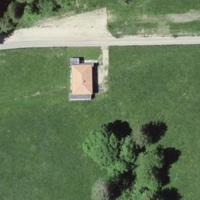
EUNIS habitat code: 24
Species observed at this site:
Regulus regulus
Corvus corone
Pyrrhula pyrrhula
Periparus ater